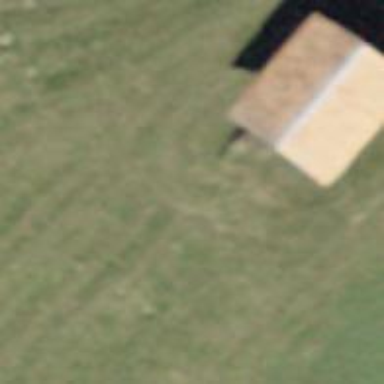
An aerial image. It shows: Barn.